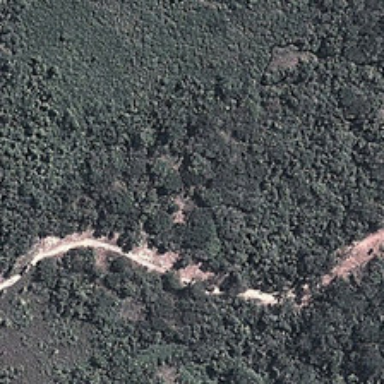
A curved wild road is in a piece of green forest .